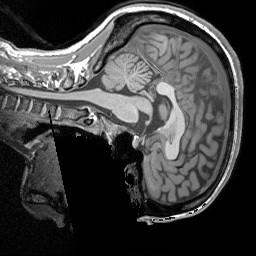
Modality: T1w
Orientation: sagittal
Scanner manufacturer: siemens
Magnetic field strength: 3 T
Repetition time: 1.9 s
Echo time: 0.00267 s